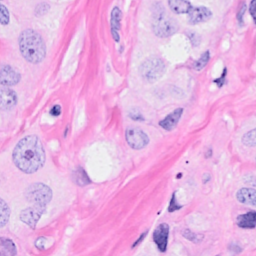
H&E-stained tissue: Breast